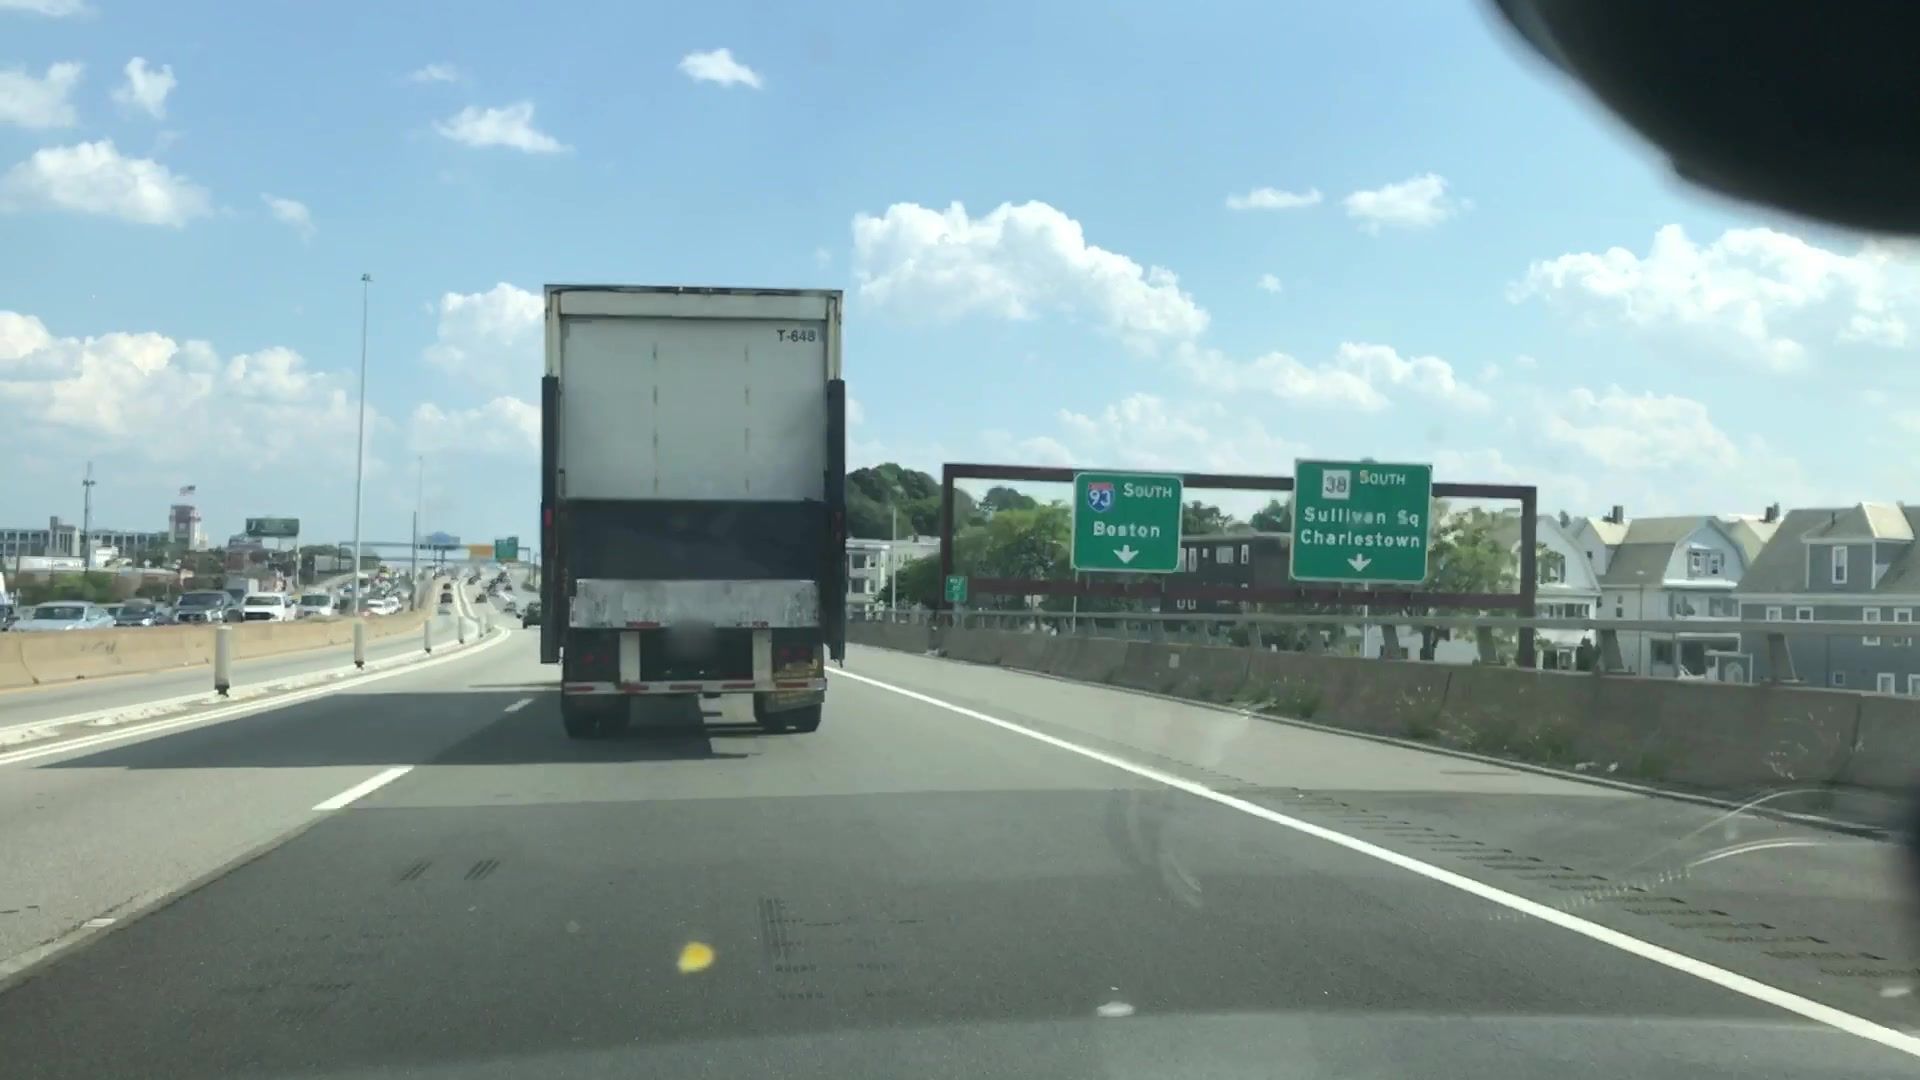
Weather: clear
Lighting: day
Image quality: good
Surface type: driving surface
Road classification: motorway
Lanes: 3, 2
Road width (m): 61.0
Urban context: urban centre
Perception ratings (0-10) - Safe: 1.21, Lively: 1.29, Beautiful: 1.47, Boring: 5.85, Depressing: 6.16, Wealthy: 3